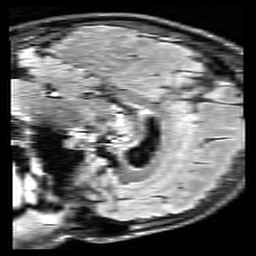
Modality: FLAIR
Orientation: sagittal
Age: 60
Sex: male
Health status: healthy
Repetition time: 12 s
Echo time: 0.095 s